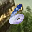
Label: 6